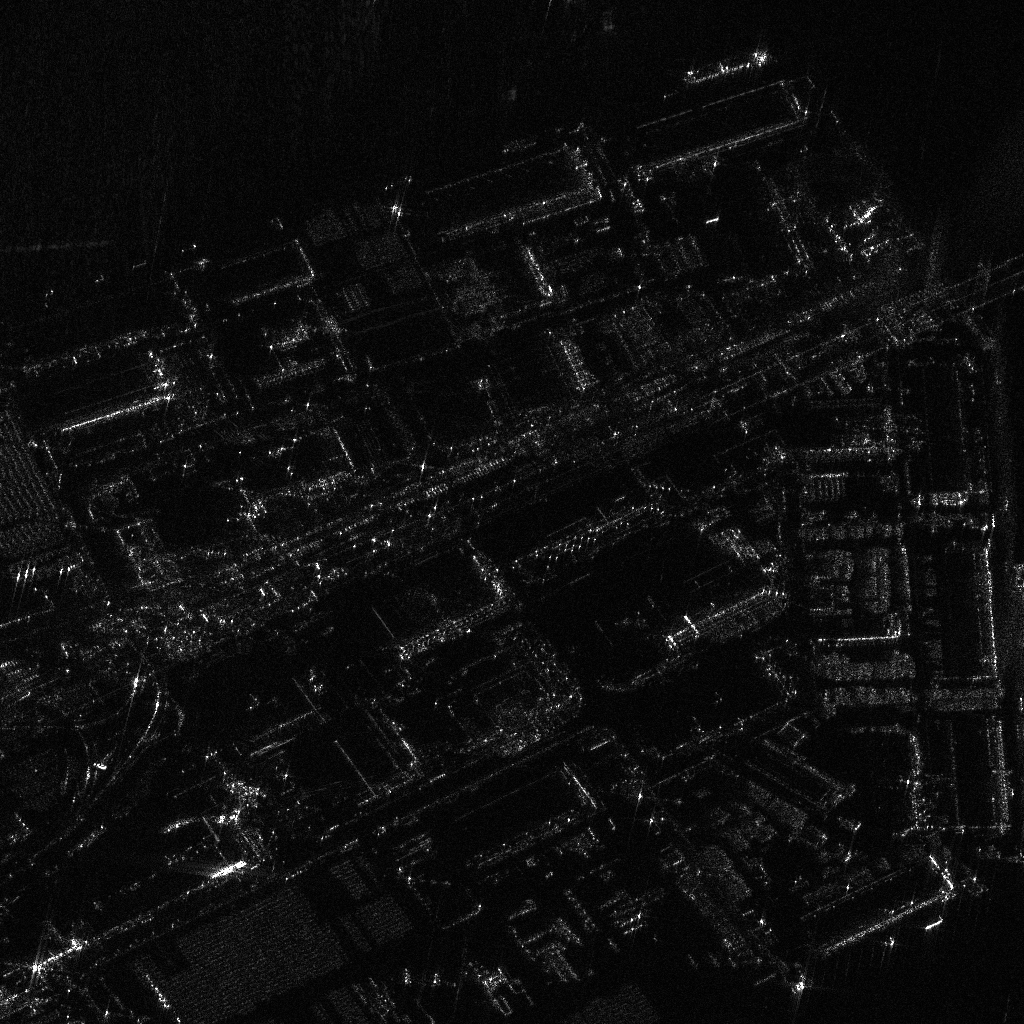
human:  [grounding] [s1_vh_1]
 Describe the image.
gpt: In the satellite image, there is  <ref>1 small ore-oil </ref> <box>[[69, 1, 71, 10, 73]]</box> located at top right.